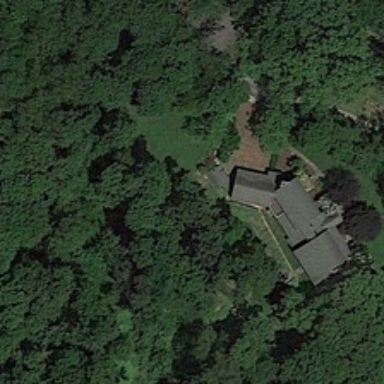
A gray black building is surrounded by many green trees .